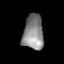
Tissue: lung
Cell type: Epithelial cells
Senescence score: 0.2051
Nuclear area (px): 705
Mean DAPI intensity: 135.938